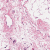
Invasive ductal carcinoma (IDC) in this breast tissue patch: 0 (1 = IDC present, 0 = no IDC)